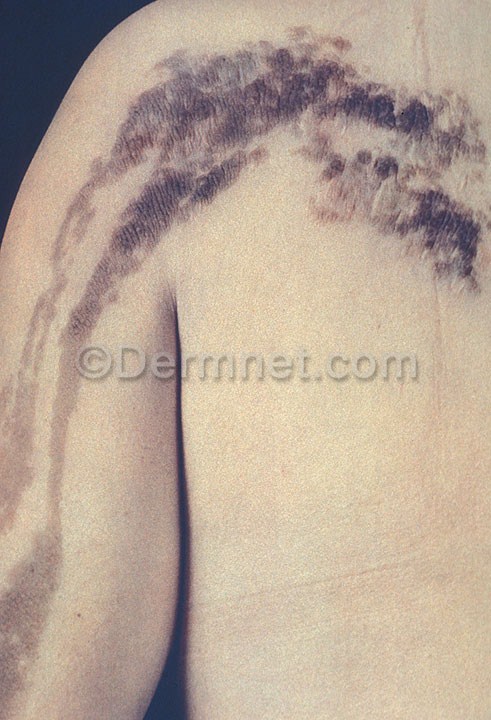
Disease: Seborrheic Keratoses and other Benign Tumors